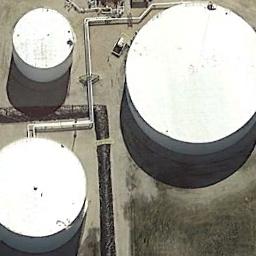
Label: storage tanks